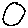
Label: circle